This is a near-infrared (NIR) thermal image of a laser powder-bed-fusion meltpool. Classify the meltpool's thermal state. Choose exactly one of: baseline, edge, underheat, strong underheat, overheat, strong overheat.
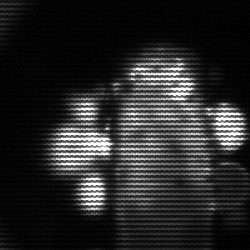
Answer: strong underheat